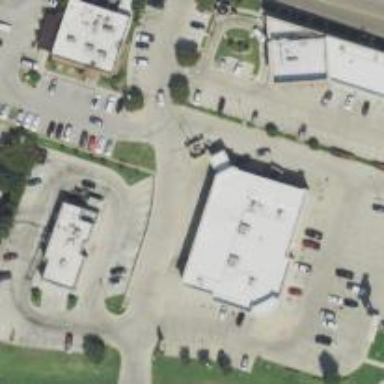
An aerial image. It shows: Pharmacy providing healthcare services.